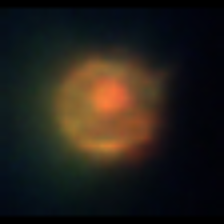
Taxon: NanoPlankton
Group: Other